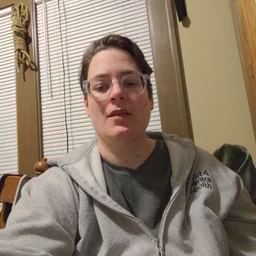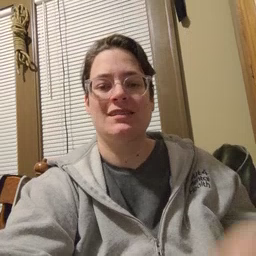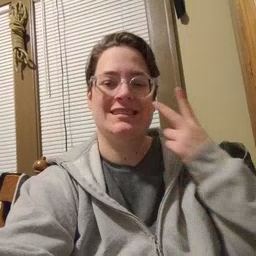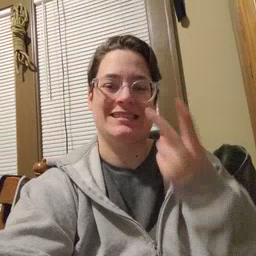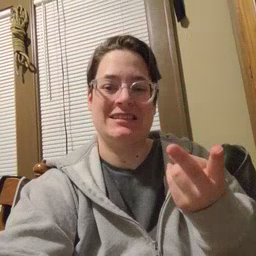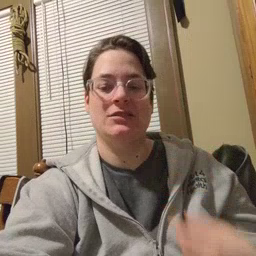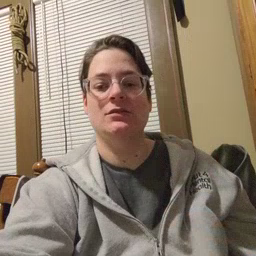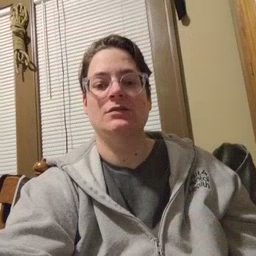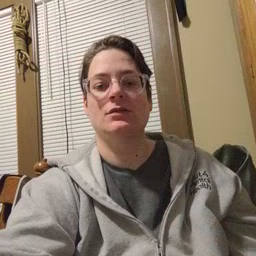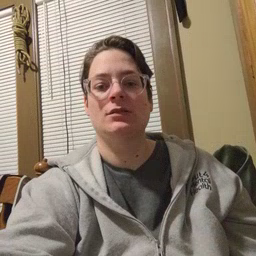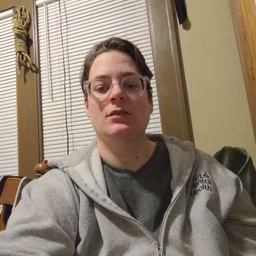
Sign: see